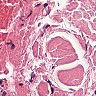
Metastatic tissue present: no